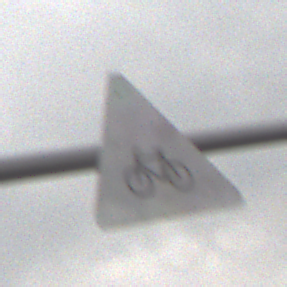
Verkehrszeichen: RadverkehrRechts
Umgebung: Outdoor, Nature
Tageszeit: MorningAfternoon
Wetter: Overcast
Licht: Natural
Jahreszeit: NotSpecified
Kontrast: LowContrast